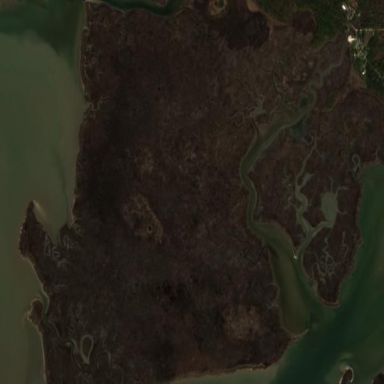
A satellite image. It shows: Tidal wetland characterized by saltmarsh vegetation.